Group 1:
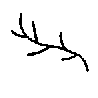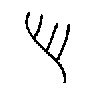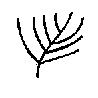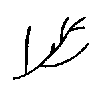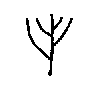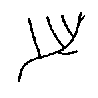
Group 2:
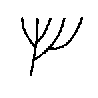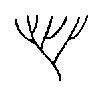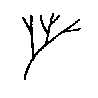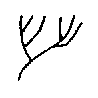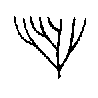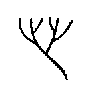
Rule separating the two groups: There are no side branches of the second order vs. there are side branches of the second order.
Concepts: 2, nesting, recursion, recursion_number, tracing_line_or_curve, trunk_of_tree, two
Author: Mikhail M. Bongard
Reference: M. M. Bongard, Pattern Recognition, Spartan Books, 1970, p. 237.